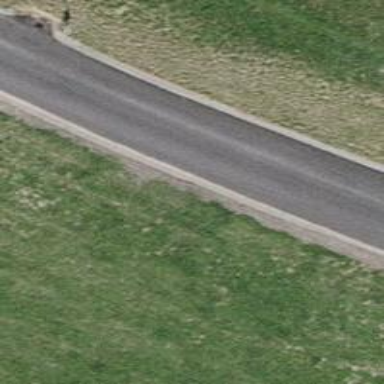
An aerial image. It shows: Unclassified road with asphalt surface.